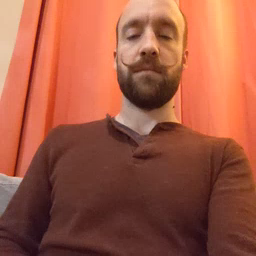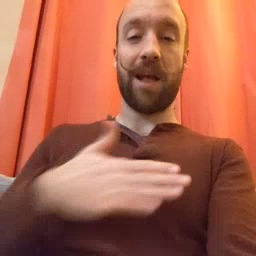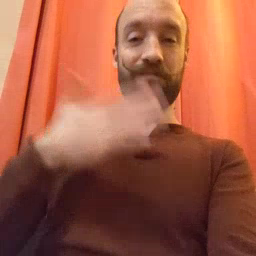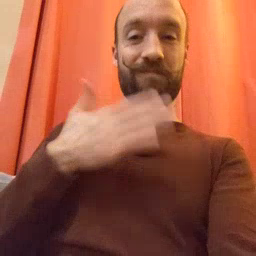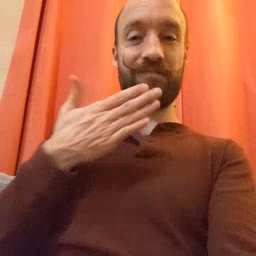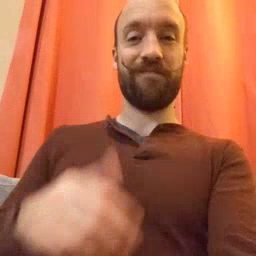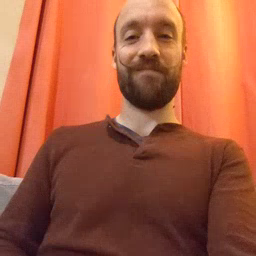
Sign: happy